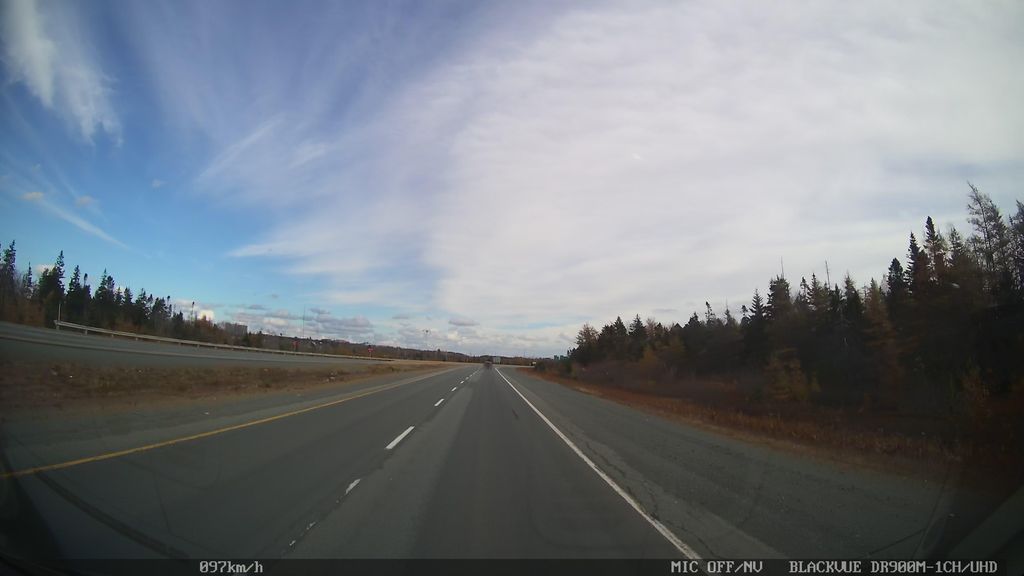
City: halifax